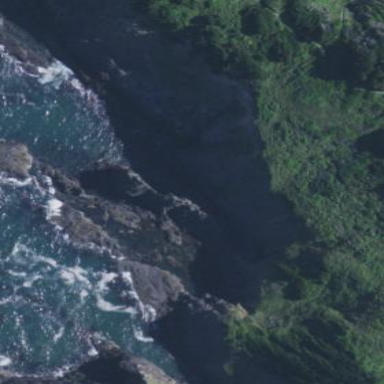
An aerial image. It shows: Natural rock reef.